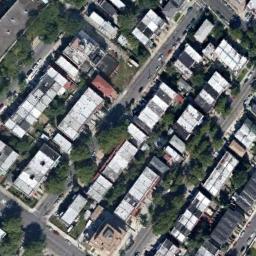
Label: dense_residential